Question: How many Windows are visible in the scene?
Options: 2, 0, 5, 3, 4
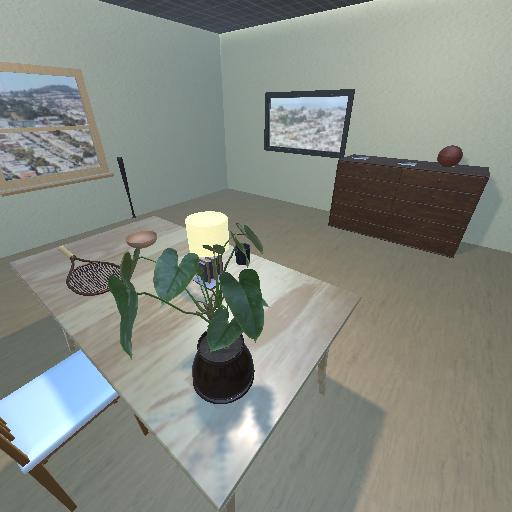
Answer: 2